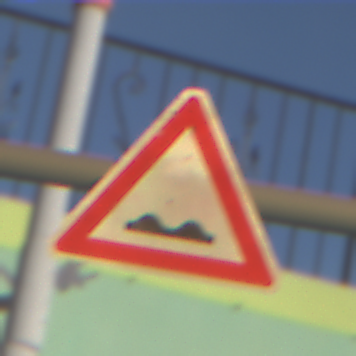
Verkehrszeichen: UnebeneFahrbahn
Umgebung: Outdoor, Special
Tageszeit: MorningAfternoon
Wetter: PartlyCloudy
Licht: Natural
Jahreszeit: NotSpecified
Kontrast: HighContrast